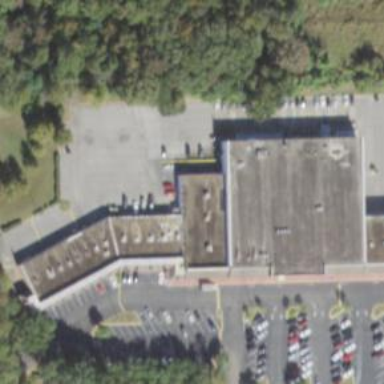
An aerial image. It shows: Commercial building.